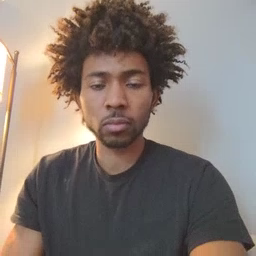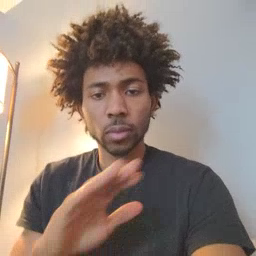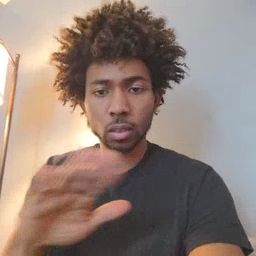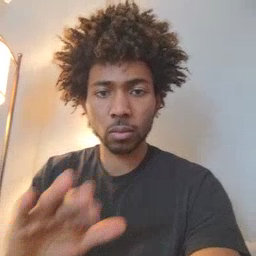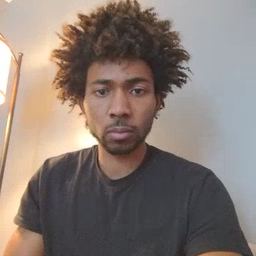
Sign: clean